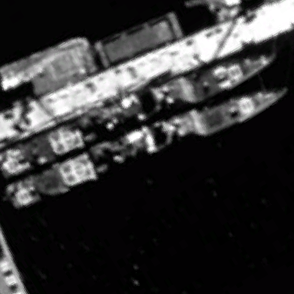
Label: cruiser